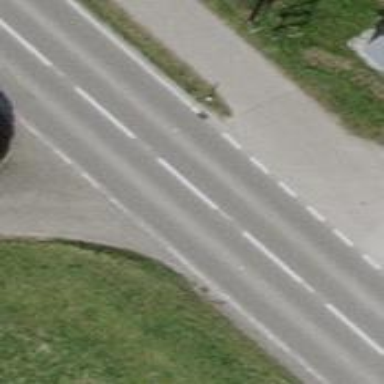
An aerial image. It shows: Primary road with asphalt surface.